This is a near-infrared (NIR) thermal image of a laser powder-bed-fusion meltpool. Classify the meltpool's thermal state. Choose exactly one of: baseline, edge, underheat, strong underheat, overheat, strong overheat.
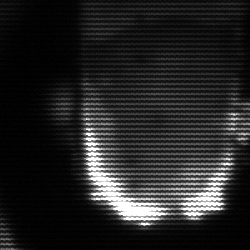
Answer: baseline